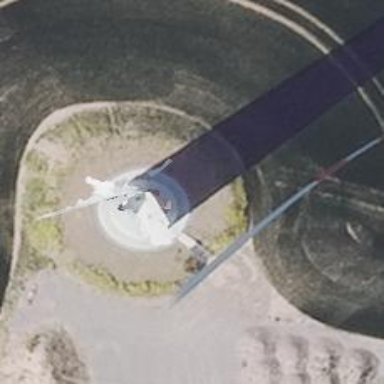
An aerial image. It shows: Wind turbine generator that utilizes wind as its source for generating electricity. It is of the horizontal axis type.